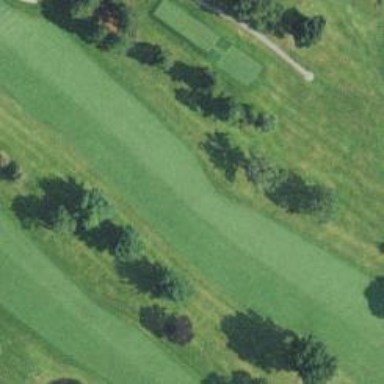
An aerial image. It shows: View of golf hole.